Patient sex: M
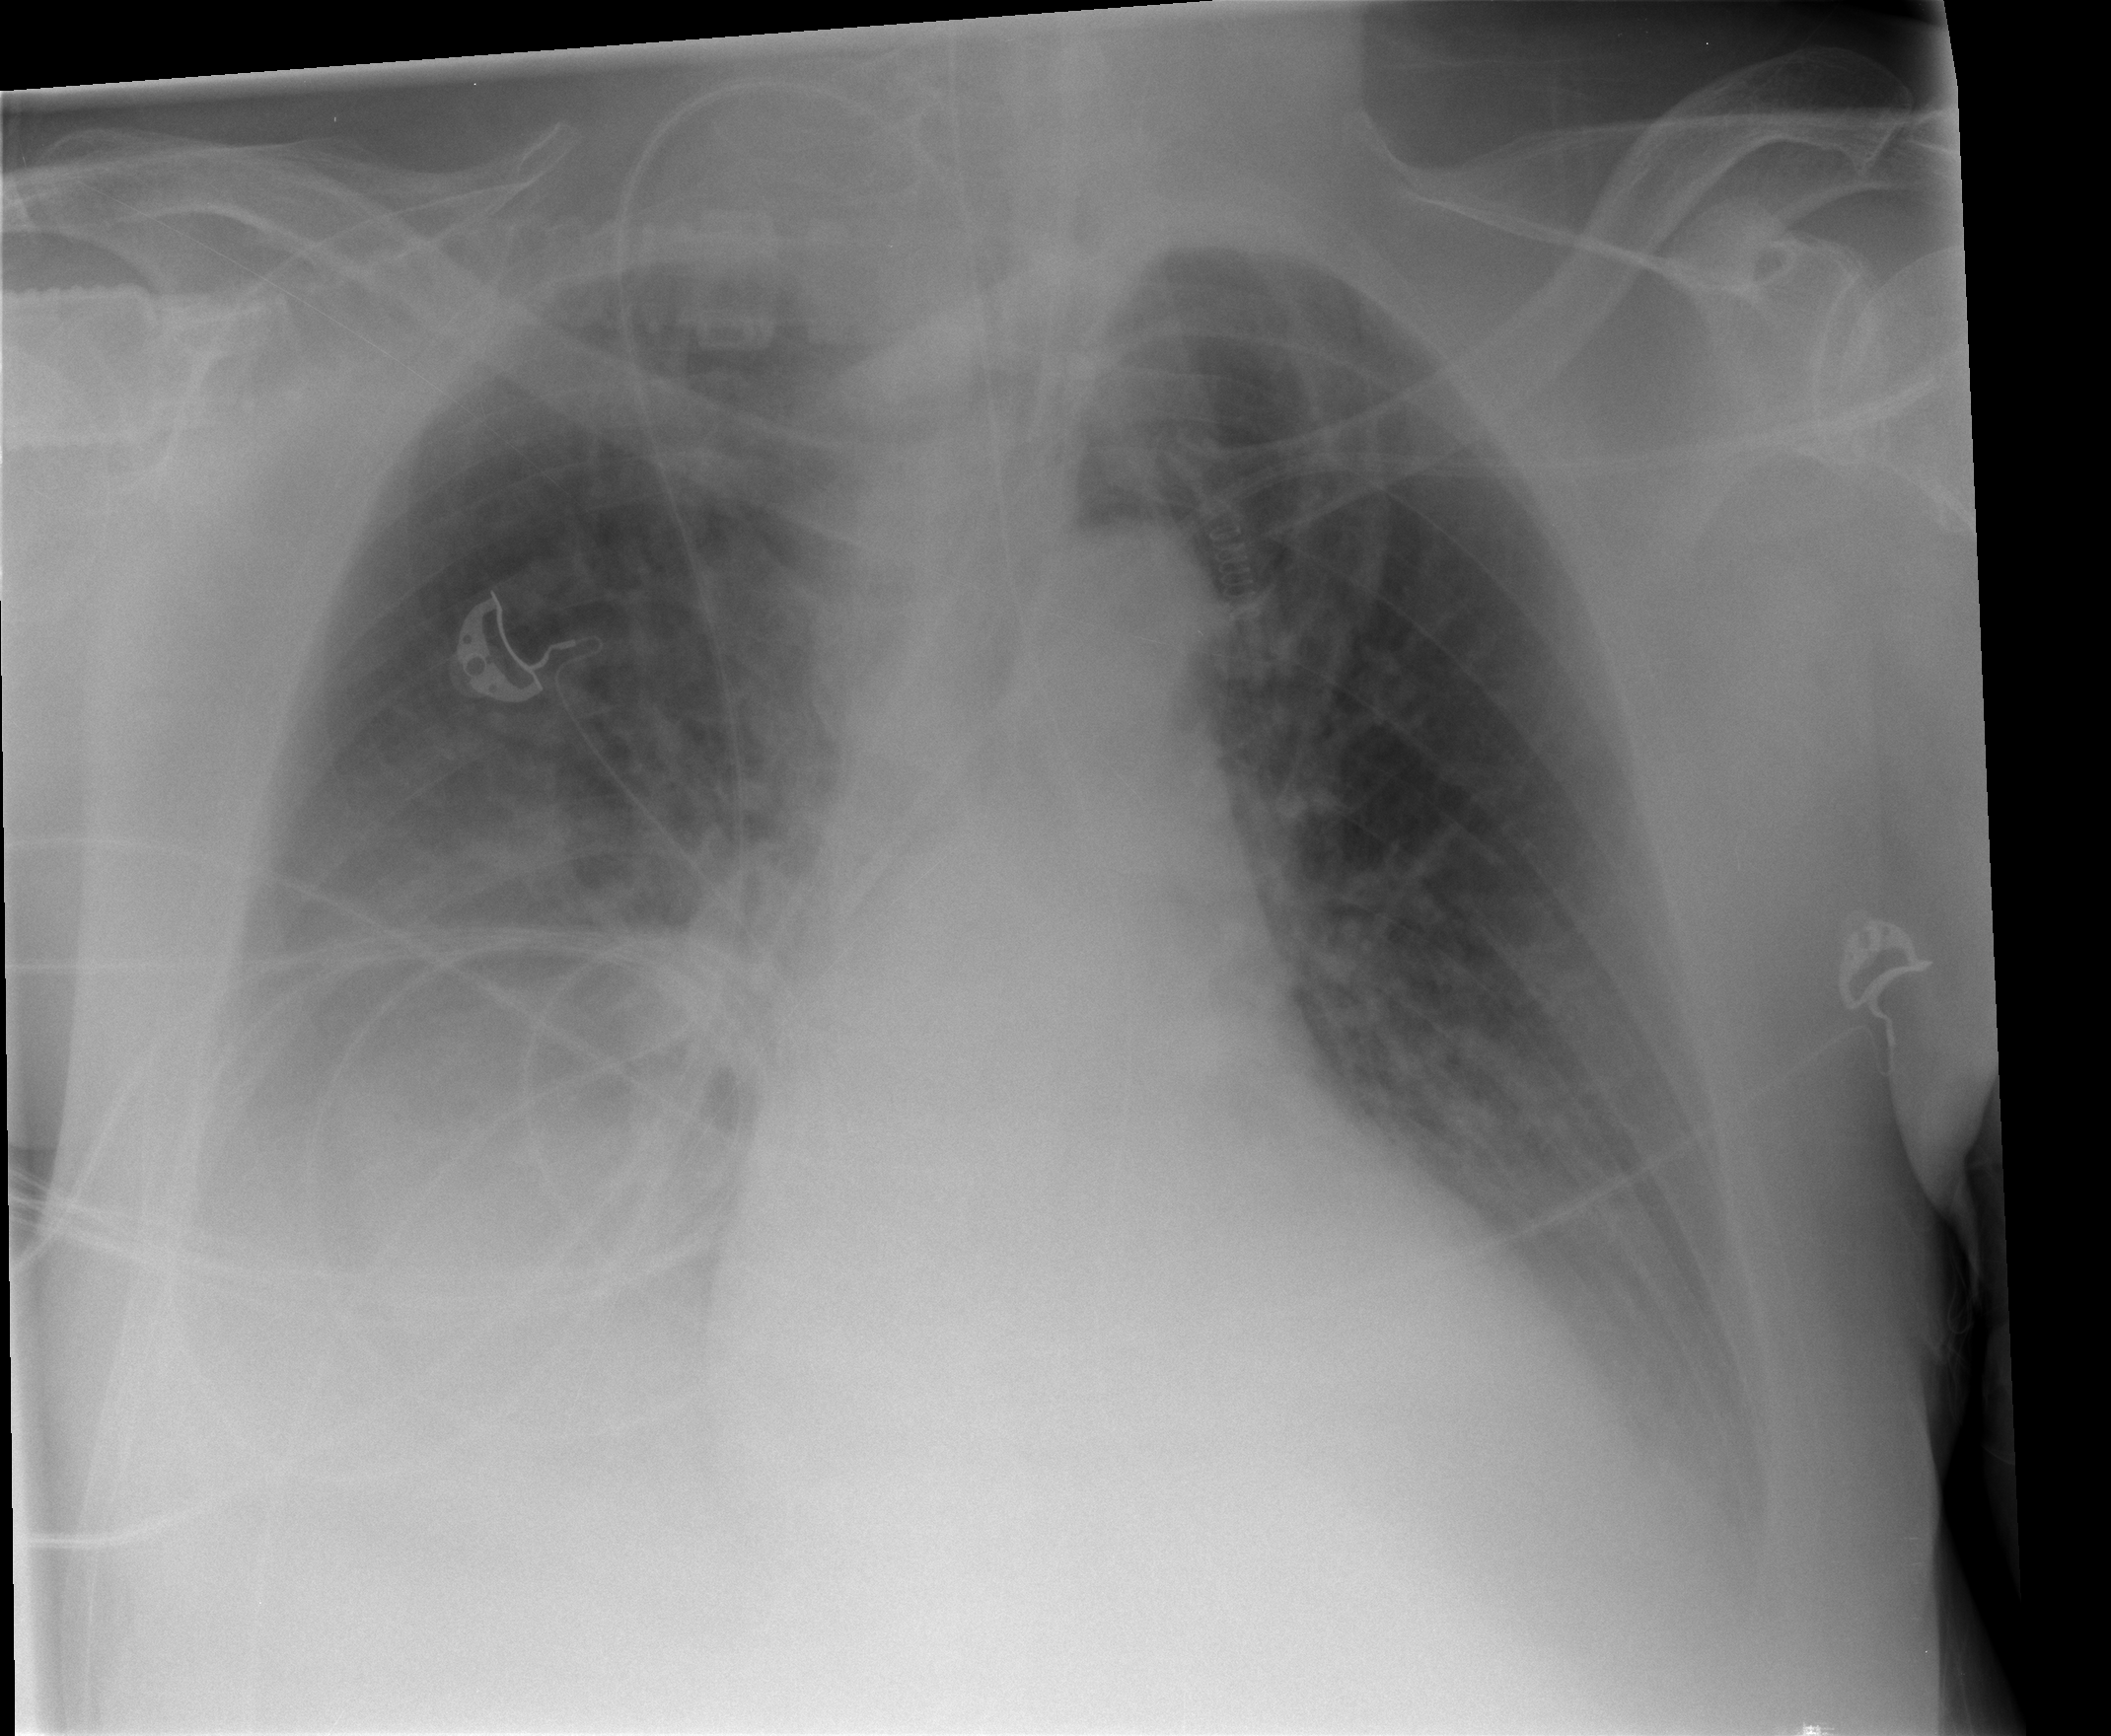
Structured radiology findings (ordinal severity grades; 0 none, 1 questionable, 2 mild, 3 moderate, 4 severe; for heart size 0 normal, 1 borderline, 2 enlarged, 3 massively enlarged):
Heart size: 2
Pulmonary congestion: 2
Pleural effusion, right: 2
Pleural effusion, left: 0
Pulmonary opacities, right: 0
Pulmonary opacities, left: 0
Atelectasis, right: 2
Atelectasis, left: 0